Interaction volume radius: 5 \u00c5
Interaction volume height: 20 \u00c5
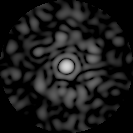
Disorder parameter: 0.7668